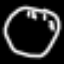
Label: clock